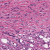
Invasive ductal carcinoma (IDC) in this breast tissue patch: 1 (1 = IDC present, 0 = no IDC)